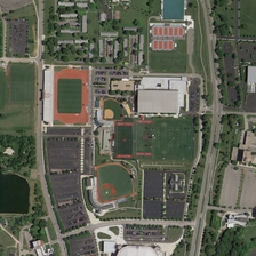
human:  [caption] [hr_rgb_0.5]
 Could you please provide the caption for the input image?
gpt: Several playgrounds and two baseball fields are surrounded by parking lots and lots of green plants.

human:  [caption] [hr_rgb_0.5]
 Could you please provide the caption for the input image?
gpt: There are buildings, lakes, roads, lawns and trees.

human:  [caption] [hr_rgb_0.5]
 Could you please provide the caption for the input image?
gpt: Several playgrounds and two baseball grounds are surrounded by parking lots and many green plants.

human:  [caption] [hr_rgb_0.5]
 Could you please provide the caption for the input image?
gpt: it has a green lake, red runway, black buildings and white buildings,green trees and lawn and brown roads .

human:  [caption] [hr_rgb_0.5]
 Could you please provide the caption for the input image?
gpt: There are some buildings, a lake, roads, lawns and trees.